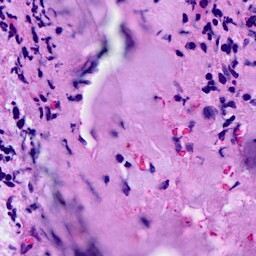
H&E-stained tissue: Breast